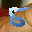
Label: 5